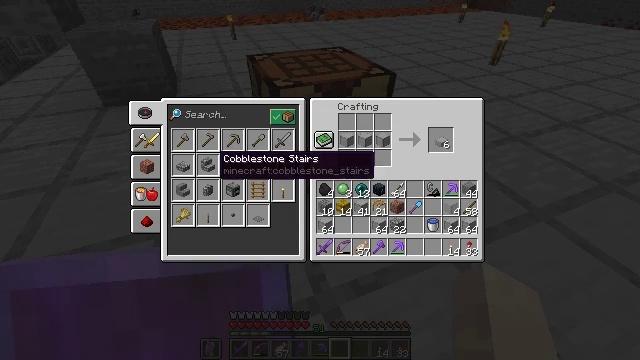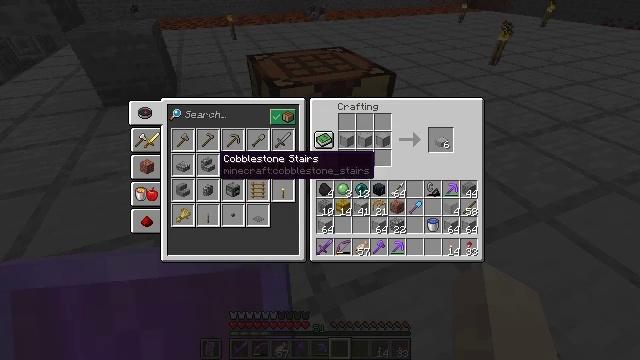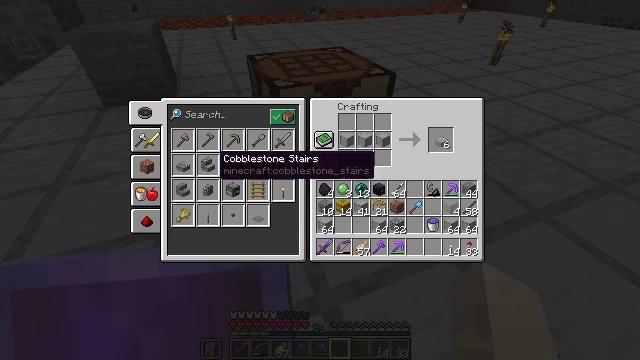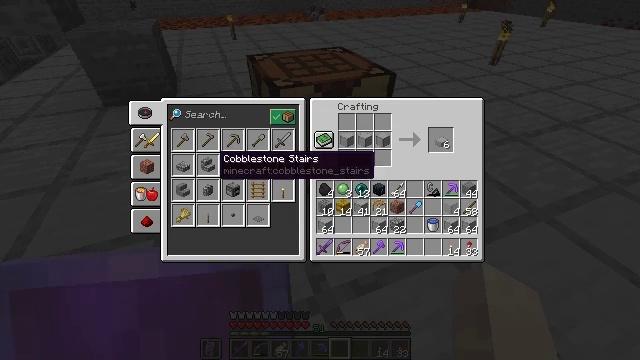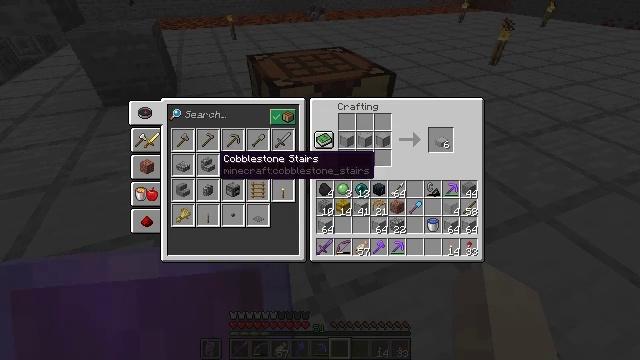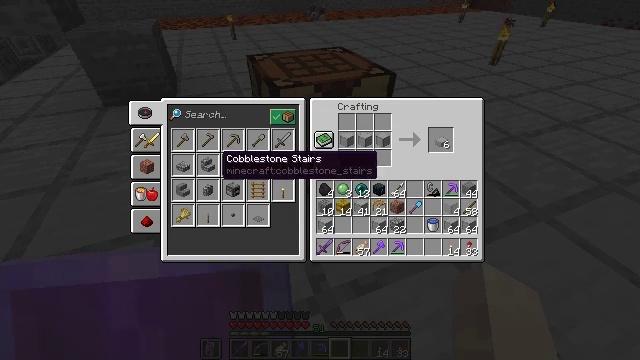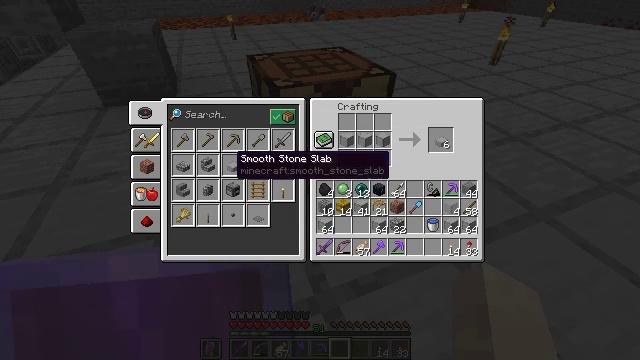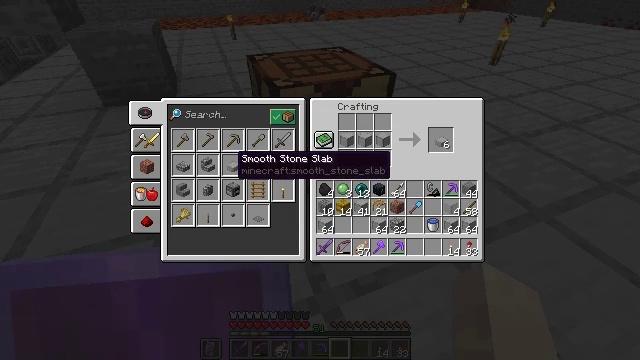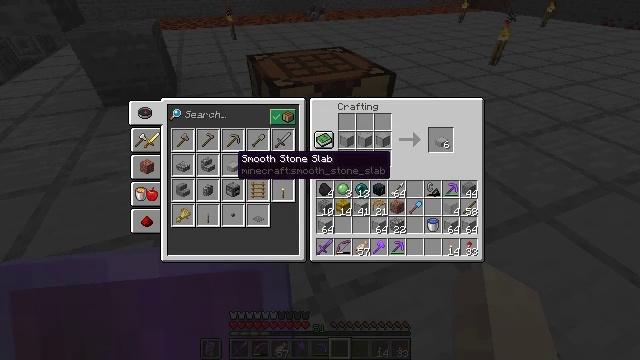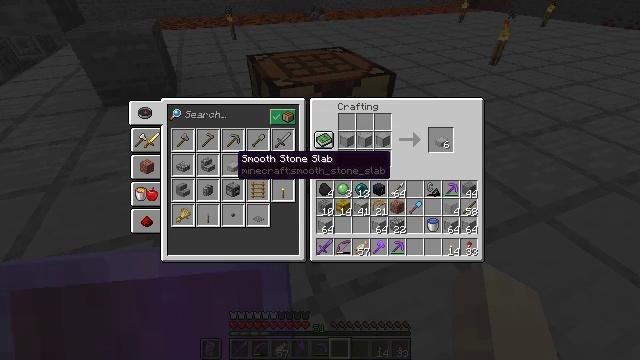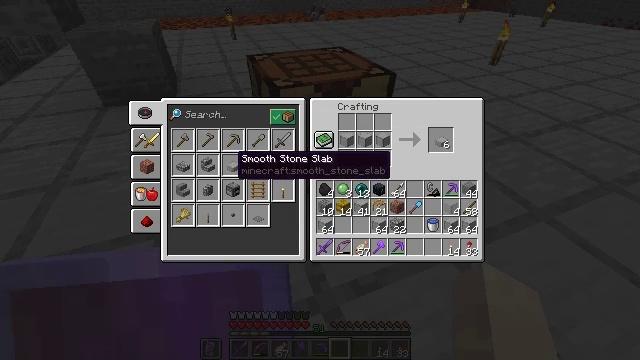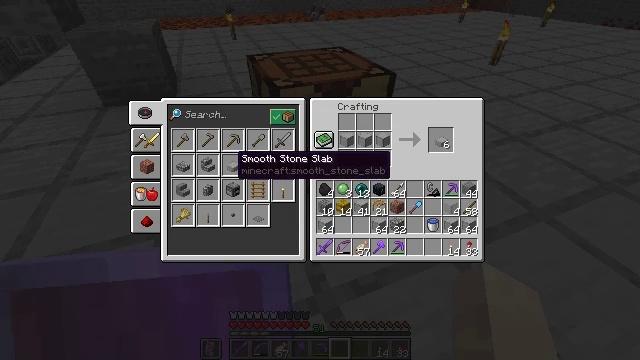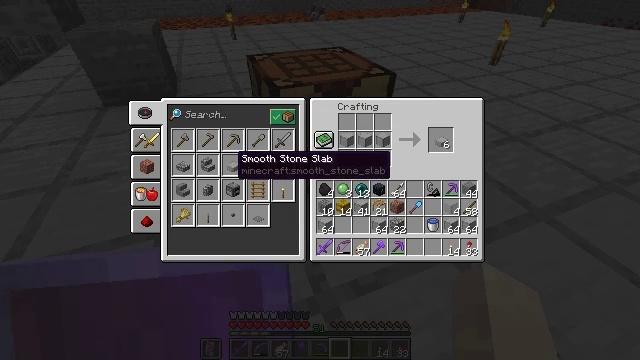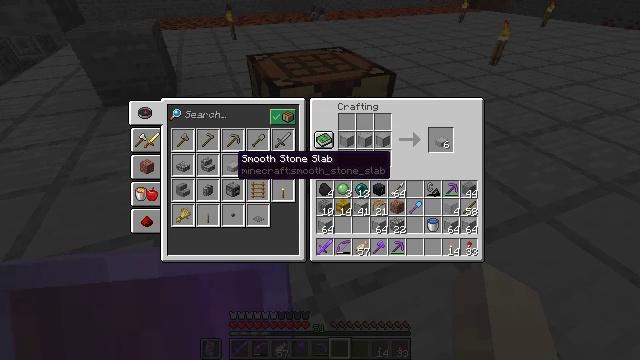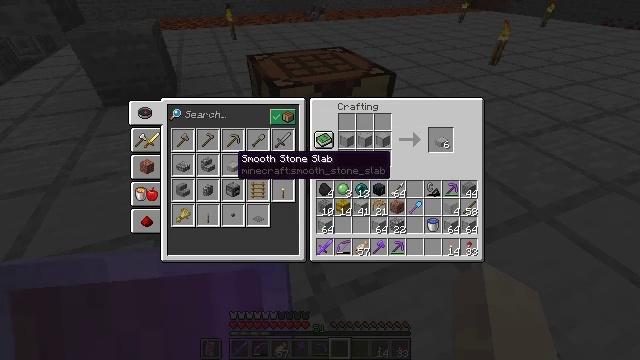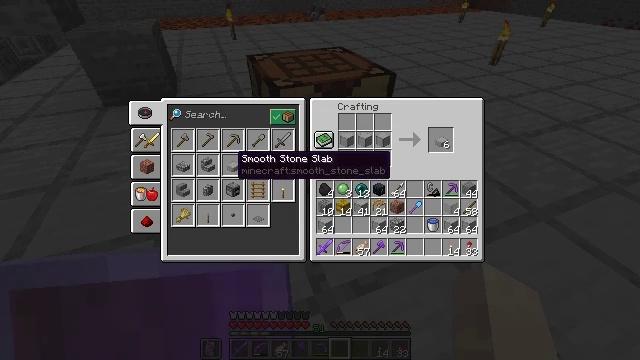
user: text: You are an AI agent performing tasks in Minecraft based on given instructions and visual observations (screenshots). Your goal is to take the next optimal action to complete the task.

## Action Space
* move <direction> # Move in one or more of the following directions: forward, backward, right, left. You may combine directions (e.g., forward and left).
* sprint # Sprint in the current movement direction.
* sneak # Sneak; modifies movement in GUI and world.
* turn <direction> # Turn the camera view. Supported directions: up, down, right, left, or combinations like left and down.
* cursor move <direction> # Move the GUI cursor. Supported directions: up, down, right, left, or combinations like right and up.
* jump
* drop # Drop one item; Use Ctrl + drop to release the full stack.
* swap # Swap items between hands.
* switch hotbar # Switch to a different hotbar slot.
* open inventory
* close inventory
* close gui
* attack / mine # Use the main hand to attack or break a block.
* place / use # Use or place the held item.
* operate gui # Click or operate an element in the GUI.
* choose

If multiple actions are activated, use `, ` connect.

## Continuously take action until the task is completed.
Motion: motion action
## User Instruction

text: Use the crafting table to craft a smooth stone slab.
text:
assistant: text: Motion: no_op
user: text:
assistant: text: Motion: no_op
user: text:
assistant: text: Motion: no_op
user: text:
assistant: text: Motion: no_op
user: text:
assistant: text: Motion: no_op
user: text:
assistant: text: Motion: cursor move right
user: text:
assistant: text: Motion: no_op
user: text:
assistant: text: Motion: no_op
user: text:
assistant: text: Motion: sneak
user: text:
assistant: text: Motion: sneak
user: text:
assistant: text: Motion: sneak
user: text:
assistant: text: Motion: sneak, operate gui
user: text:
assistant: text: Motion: sneak, operate gui
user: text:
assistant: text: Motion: sneak, operate gui
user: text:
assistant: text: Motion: sneak
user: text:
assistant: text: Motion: sneak
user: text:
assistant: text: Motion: sneak
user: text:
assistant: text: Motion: sneak
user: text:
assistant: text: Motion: sneak
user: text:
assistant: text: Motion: sneak
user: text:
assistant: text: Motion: sneak
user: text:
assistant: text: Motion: no_op
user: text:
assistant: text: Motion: no_op
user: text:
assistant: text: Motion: cursor move right
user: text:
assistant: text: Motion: cursor move right
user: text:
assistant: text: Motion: cursor move right and up
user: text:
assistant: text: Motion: cursor move right and up
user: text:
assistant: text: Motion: no_op
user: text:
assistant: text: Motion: no_op
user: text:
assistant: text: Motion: no_op